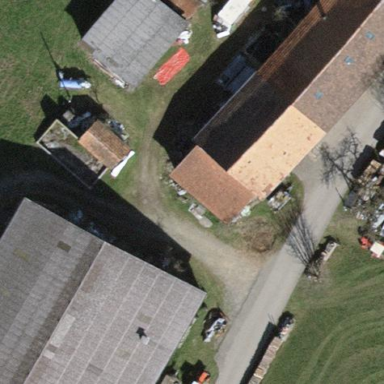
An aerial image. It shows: Farmyard area.